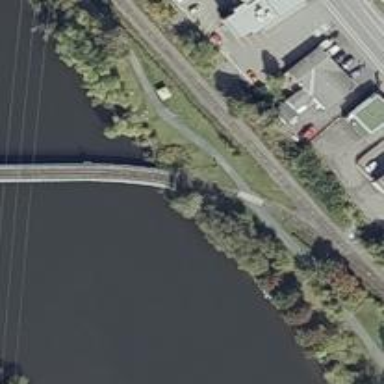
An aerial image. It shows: Bridge over water.